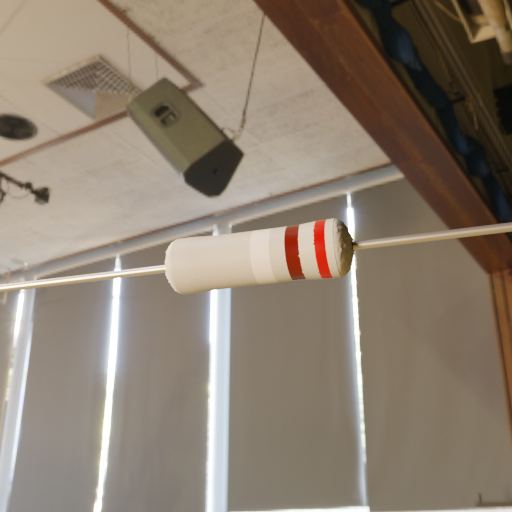
Resistor colour bands (in order): white, brown, red